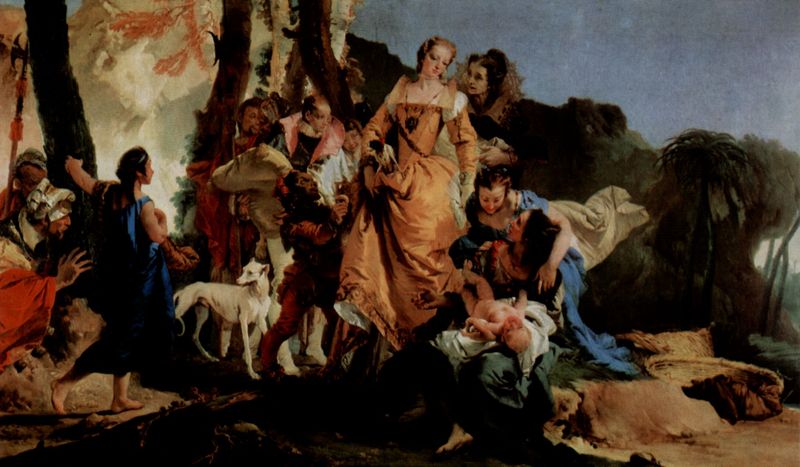
Titel: Die Aussetzung des kleinen Moses in einem Binsenkorb im Wasser
Künstler: Giovanni Battista Tiepolo
Standort: Edinburgh
Institution: National Gallery of Scotland
Schlagwörter: baum, berg, blau, dunkel, felsen, feuer, gemälde, gruppe, hand, himmel, laub, mann, nackt, schatten, umhang, wasser, weiß, wolken, bäume, fluss, frauen, gelb, grün, landschaft, menschen, sitzen, ufer, braun, bunt, damen, frankreich, frau, frisur, hell, kleid, kleider, männer, nacht, orange, schmuck, ölbild, dame, hund, hunde, rot, tiere, tuch, wolke, fest, gesellschaft, malerei, menge, barock, dienerin, falten, stehen, stein, öl, erde, natur, schilf, stamm, wind, rauch, gewand, tücher, adel, gewänder, kind, mutter, theater, dekolletee, rokoko, rosa, seide, wald, wasserfall, genre, kinder, stock, kopfbedeckung, liegen, italien, venedig, farben, fels, kette, hof, ausflug, baby, brand, sturm, stämme, gefolge, lanze, soldaten, draussen, korb, zofe, palme, stufen, wiess, exotisch, flucht, oase, spiel, barfuss, lamm, knabe, moses, medaillon, orient, soldat, treffen, kleinkind, anhänger, windhund, toga, hellebarde, aussen, palmen, windspiel, königin, fresko, zwerg, ankunft, fürstin, körbchen, maria, tunika, turban, dienerinnen, ziege, hofstaat, kaiserin, geburt, säugling, ägypten, medici, organge, binsen, risa, mose, tiepolo, blu, nil, finden, herzogin, zusammenkunft, hebamme, salomon, seltsam, pharaonin, giambattista, köönigin, druassen, ueberraschung